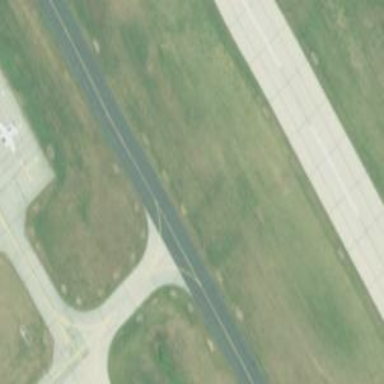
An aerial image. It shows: Image of taxiway at airport.